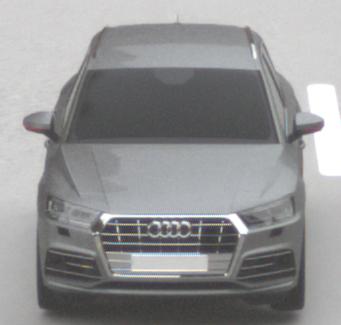
Make: Audi
Model: Q5 45 TFSI
Detailed model: Q5 (FY)
Model produced from: 2019/01
Model produced until: 2019/05
Doors: 5
Color: gray
Road condition: dry road
Daytime: midday
Contrast: low contrast